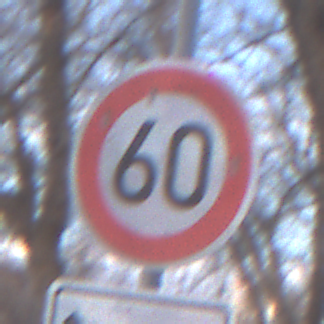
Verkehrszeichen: Geschwindigkeit60
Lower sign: LaengeEinerStrecke2
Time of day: MorningAfternoon
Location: Outdoor (Nature)
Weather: PartlyCloudy
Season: NotSpecified
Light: Natural